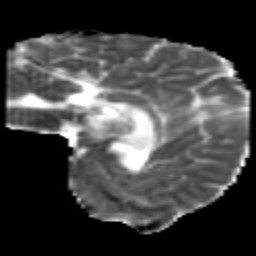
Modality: MD
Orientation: sagittal
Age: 24
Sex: male
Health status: healthy
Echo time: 0.074 s